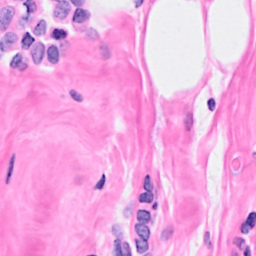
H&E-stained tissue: Breast